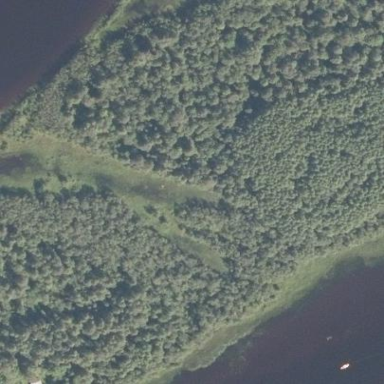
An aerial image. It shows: Forest area.